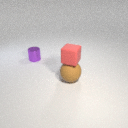
small purple metal cylinder behind large brown rubber sphere